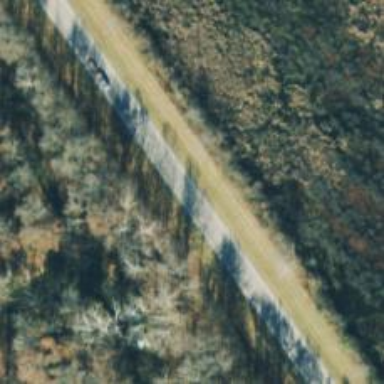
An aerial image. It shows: Abandoned railway crossing secondary road.